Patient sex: M
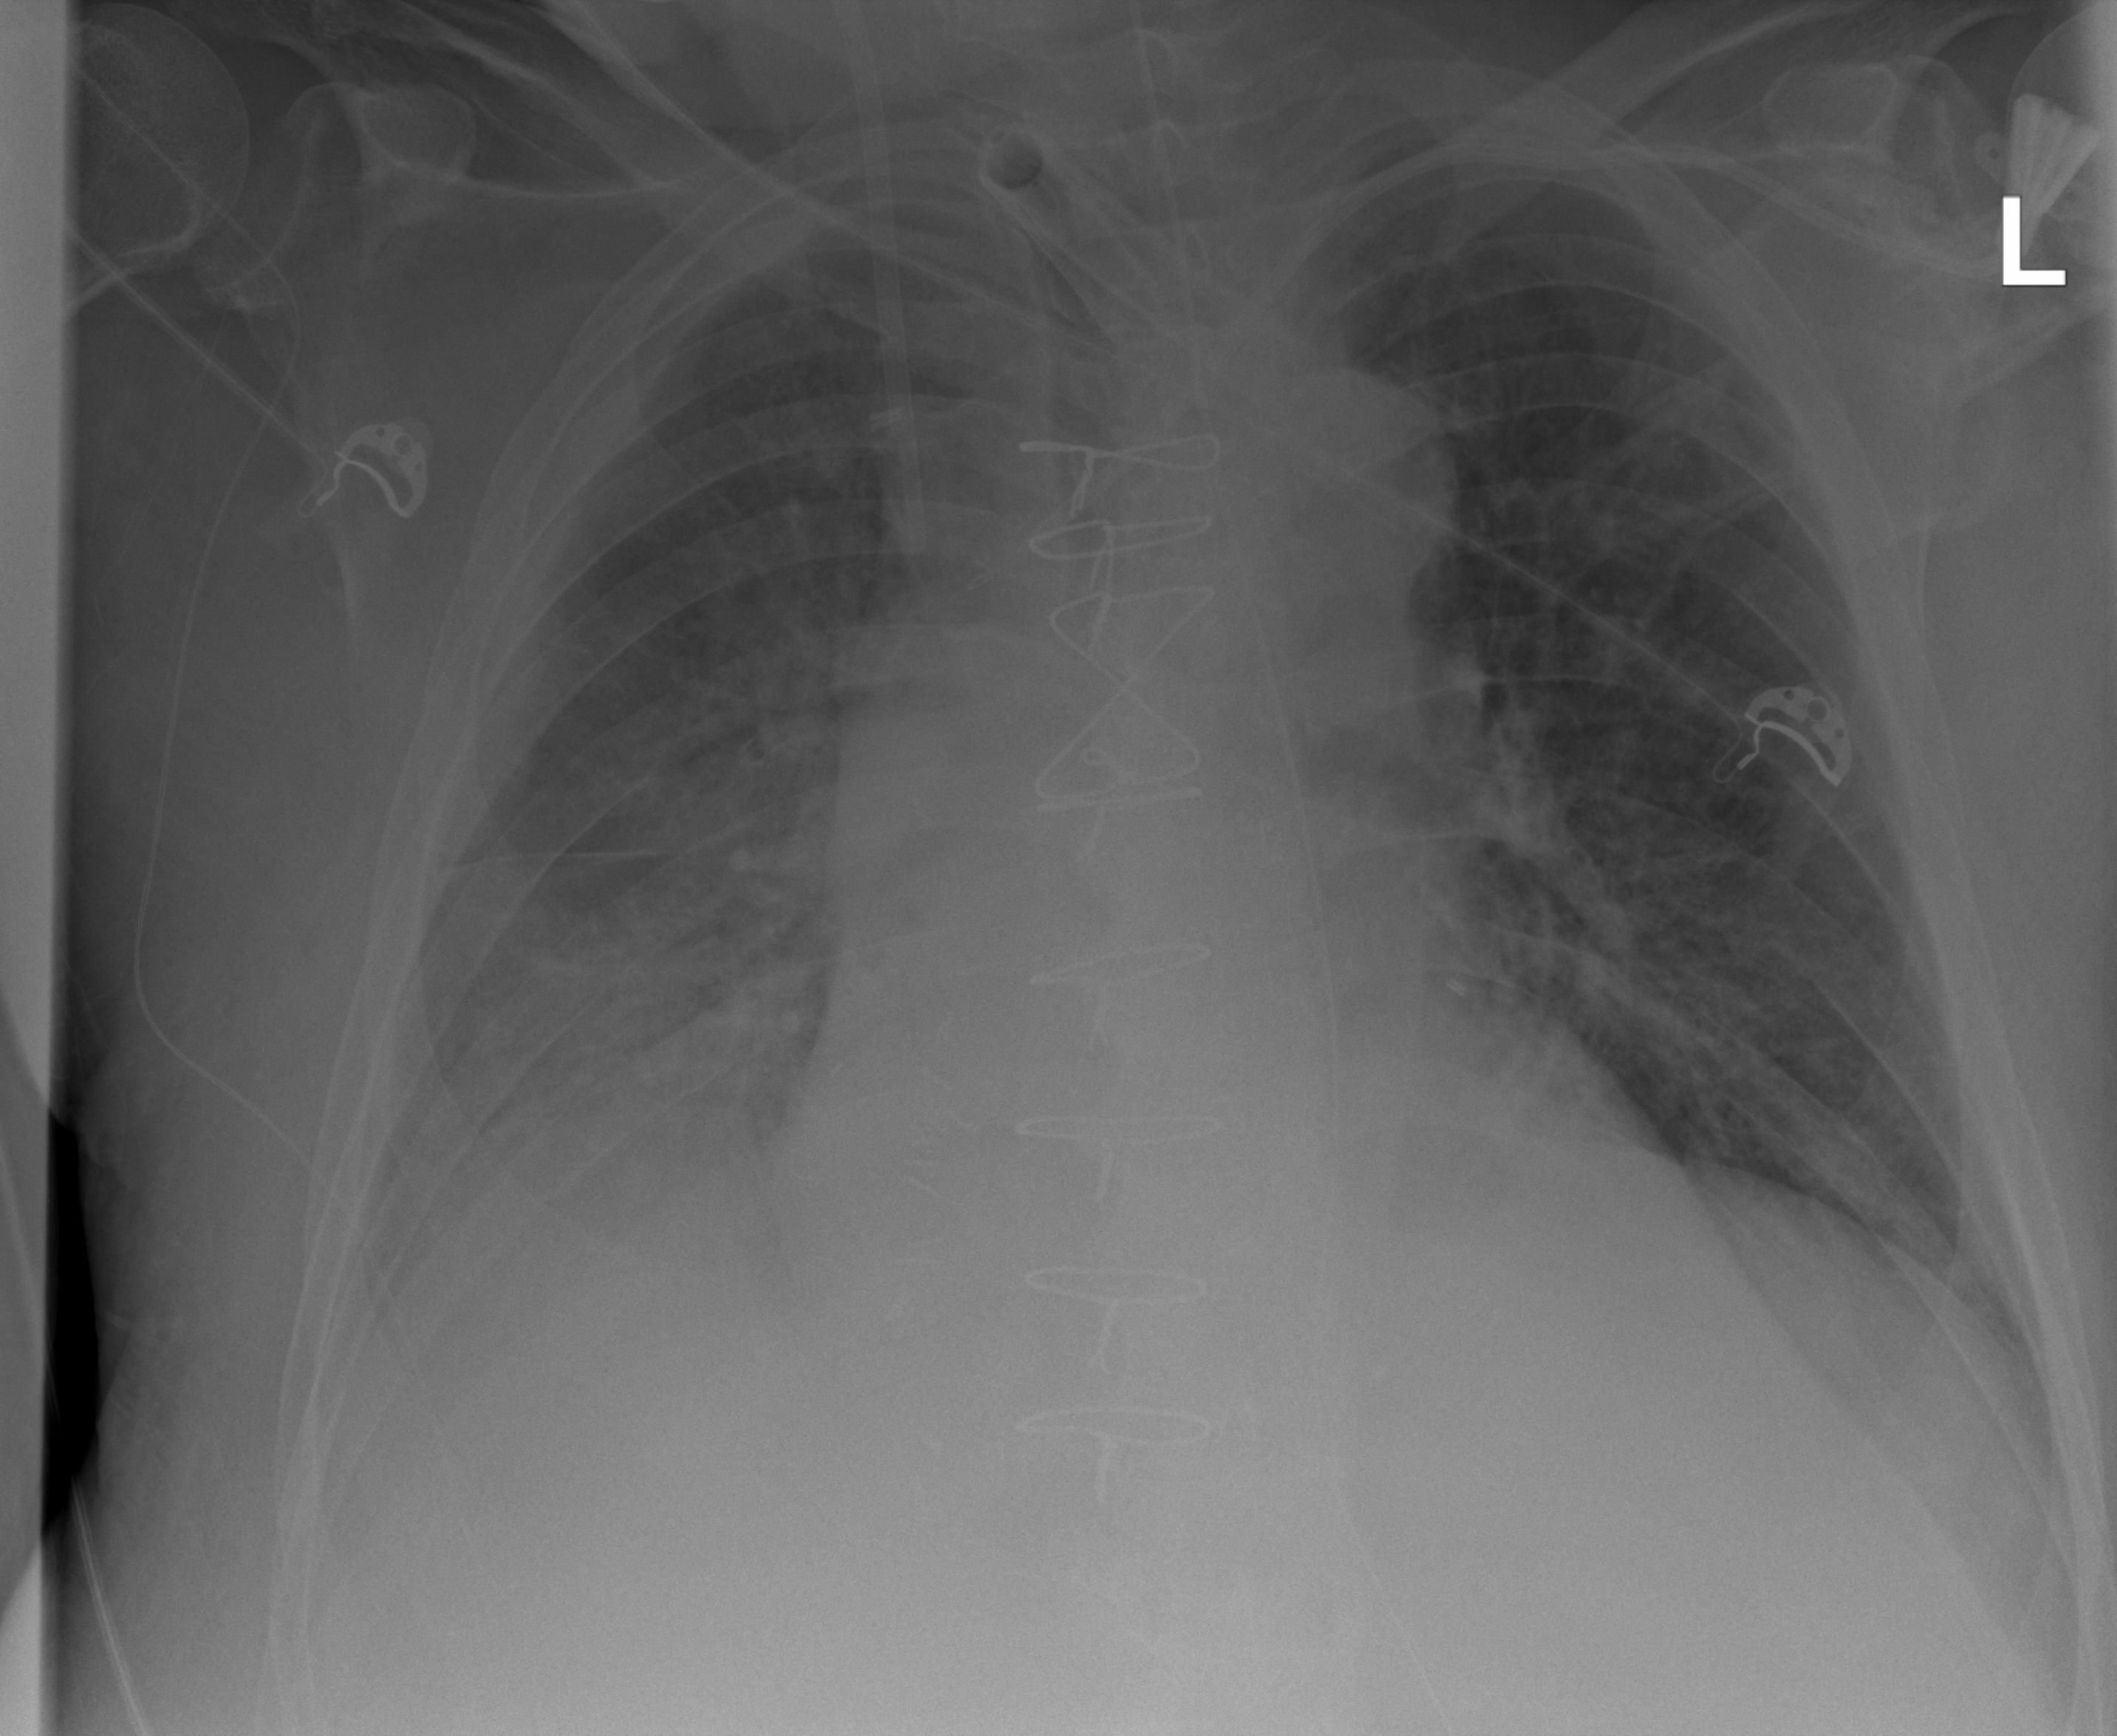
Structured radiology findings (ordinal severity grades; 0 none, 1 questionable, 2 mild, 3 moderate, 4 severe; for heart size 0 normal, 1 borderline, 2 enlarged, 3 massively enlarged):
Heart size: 2
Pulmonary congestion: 2
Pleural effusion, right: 3
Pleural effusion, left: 2
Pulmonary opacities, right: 1
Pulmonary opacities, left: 1
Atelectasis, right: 3
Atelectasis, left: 2